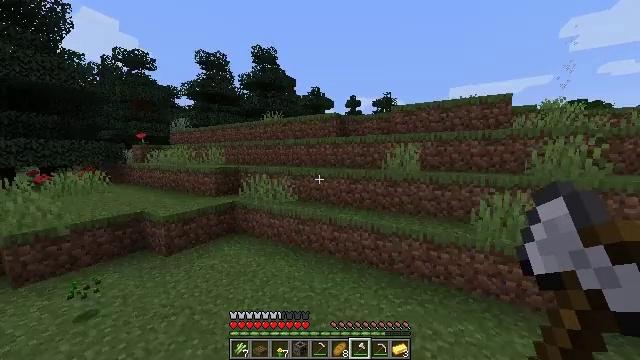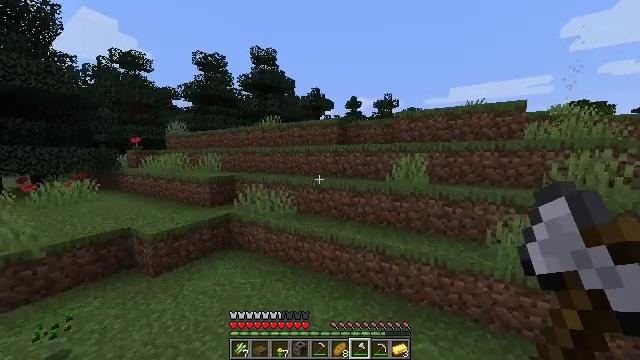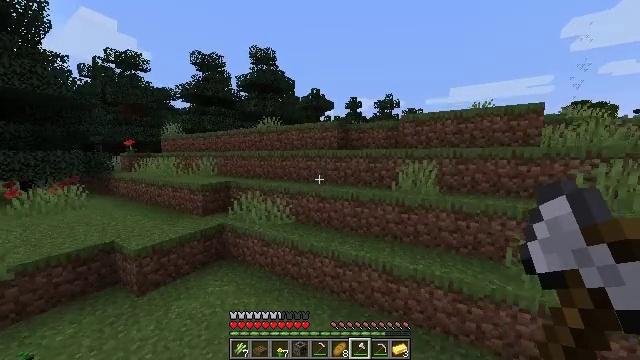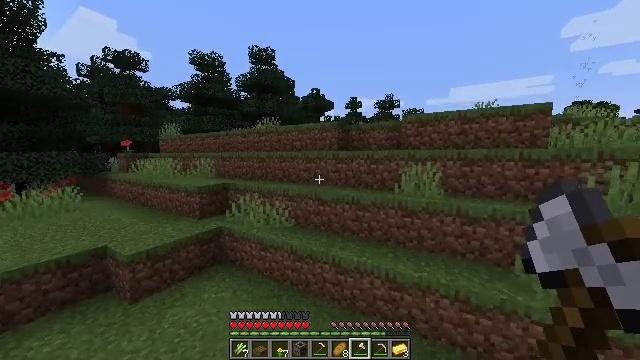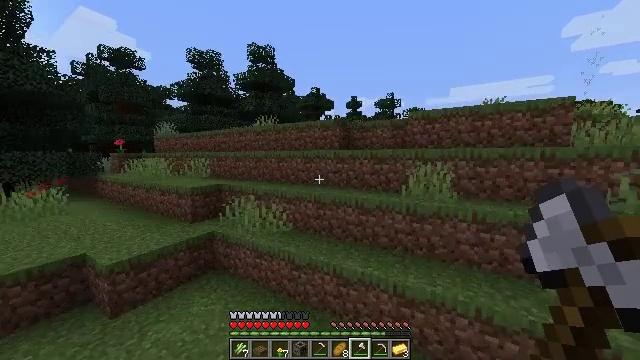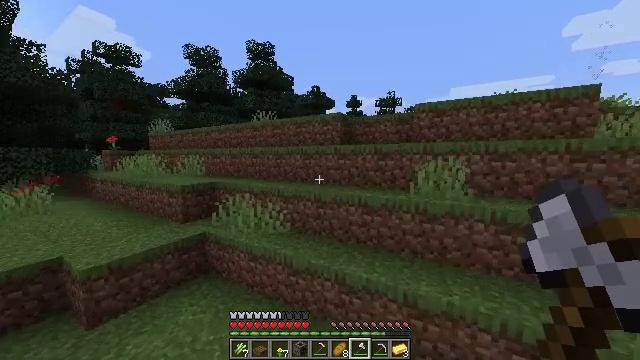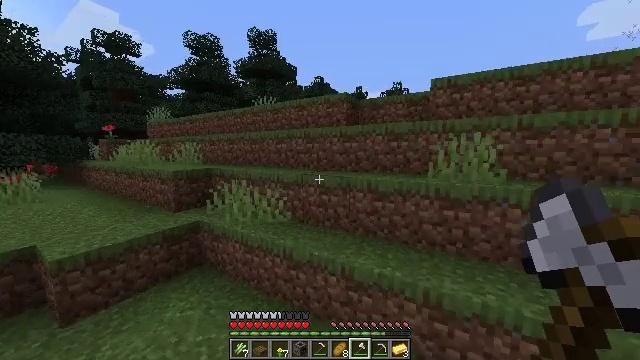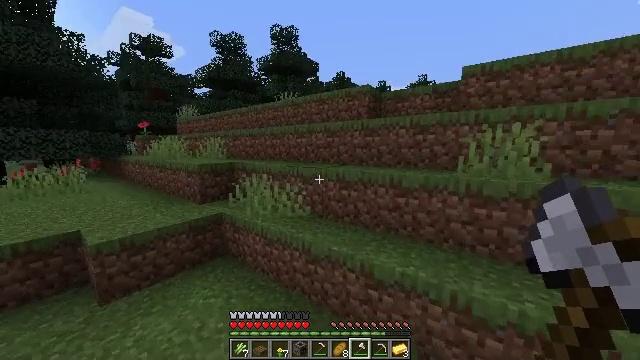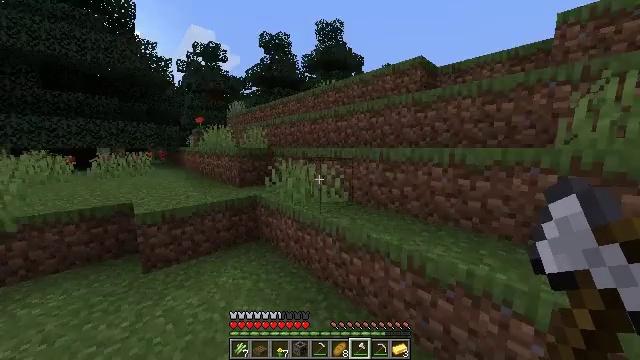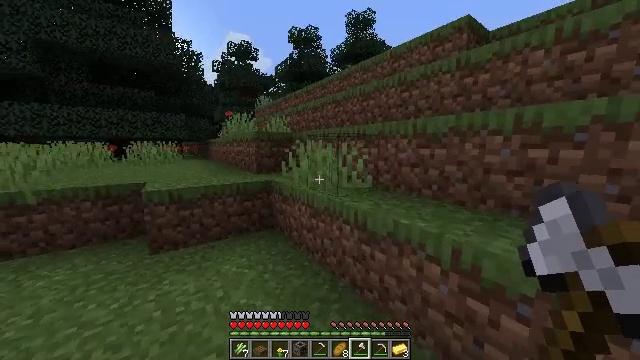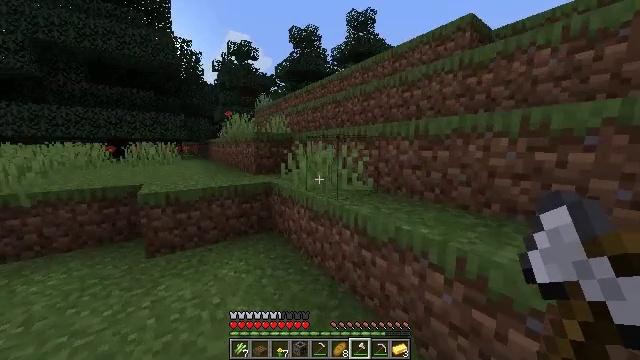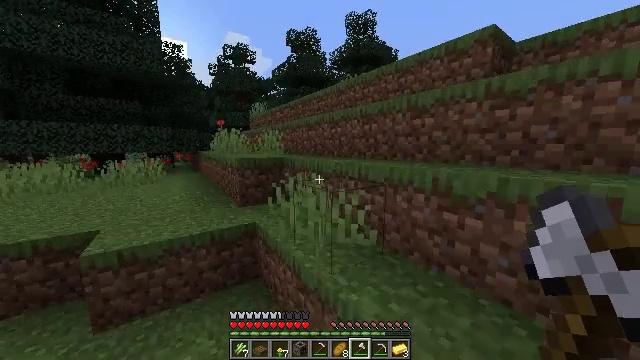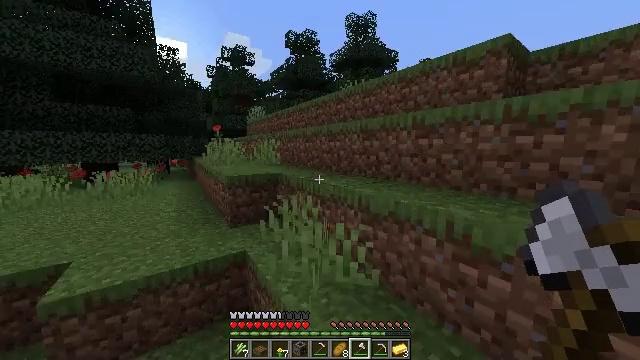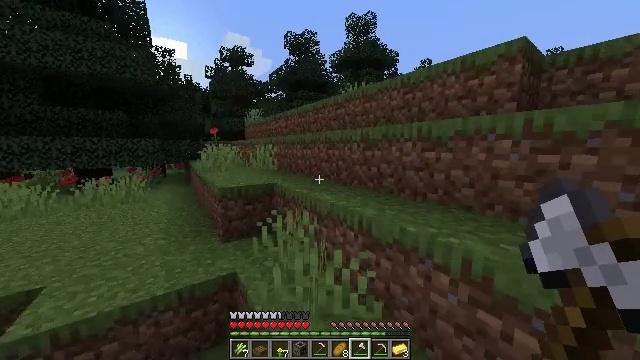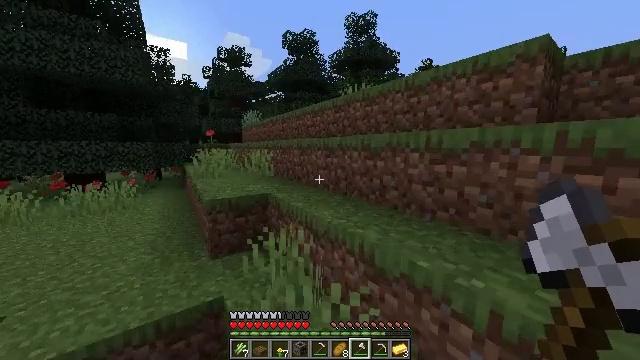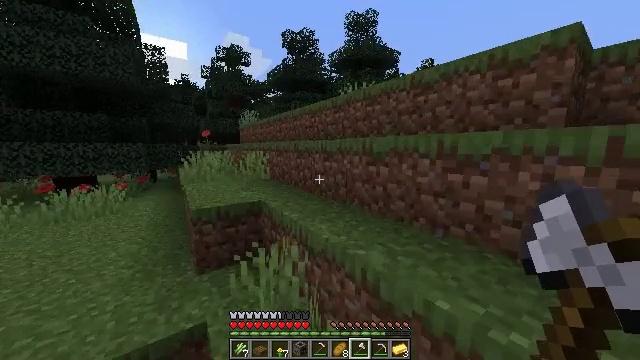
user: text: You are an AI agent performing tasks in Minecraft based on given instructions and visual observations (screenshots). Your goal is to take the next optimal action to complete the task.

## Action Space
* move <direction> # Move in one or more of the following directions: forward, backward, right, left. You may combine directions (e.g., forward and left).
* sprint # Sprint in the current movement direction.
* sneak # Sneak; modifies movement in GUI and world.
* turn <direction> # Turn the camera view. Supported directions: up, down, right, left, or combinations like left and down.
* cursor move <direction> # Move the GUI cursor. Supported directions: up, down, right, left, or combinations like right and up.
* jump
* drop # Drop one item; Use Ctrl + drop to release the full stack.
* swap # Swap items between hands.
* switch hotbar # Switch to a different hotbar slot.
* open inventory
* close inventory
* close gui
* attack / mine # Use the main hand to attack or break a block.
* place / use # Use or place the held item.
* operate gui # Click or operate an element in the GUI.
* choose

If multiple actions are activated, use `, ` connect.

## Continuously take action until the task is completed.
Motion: motion action
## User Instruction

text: Take down the purple bed.
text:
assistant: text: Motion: move forward, jump
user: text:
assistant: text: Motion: move forward, jump
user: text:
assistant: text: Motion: move forward, jump
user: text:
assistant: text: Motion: move forward, jump
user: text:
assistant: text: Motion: move forward, jump
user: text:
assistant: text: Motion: move forward, turn left and down, jump
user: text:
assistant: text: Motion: move forward, sprint, turn left, jump
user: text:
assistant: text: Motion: move forward, sprint, turn left, jump
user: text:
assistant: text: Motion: move forward, sprint, turn left, jump
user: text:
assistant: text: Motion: move forward, sprint, jump
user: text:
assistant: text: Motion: move forward, jump
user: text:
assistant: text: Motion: move forward, jump
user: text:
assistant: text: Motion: move forward, jump
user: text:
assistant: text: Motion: move forward, jump
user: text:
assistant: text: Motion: move forward, jump
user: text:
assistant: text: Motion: move forward, jump
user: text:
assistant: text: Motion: move forward, jump
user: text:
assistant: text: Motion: move forward, jump
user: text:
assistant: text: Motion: move forward, sprint, jump
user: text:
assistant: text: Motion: move forward, sprint, jump
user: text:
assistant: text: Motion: move forward, sprint, turn right, jump
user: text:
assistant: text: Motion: move forward, sprint, turn right, jump
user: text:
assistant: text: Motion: move forward, turn right, jump
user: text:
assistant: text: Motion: move forward, turn right, jump
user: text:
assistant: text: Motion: move forward, turn right, jump
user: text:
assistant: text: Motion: move forward, turn right, jump
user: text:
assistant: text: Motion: move forward, turn right, jump
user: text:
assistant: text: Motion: move forward, turn right, jump
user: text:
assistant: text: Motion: move forward, sprint, turn right, jump
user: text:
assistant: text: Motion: move forward, sprint, jump